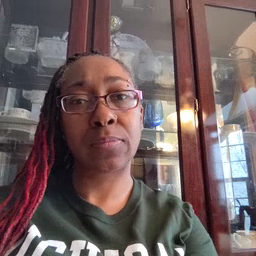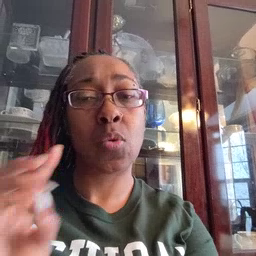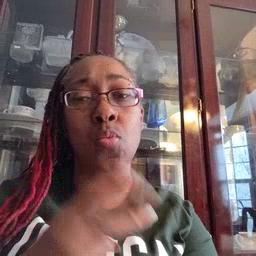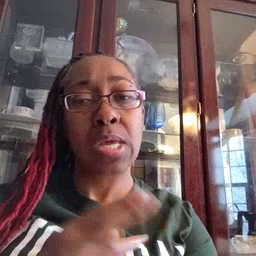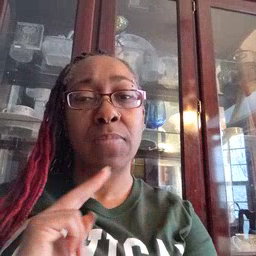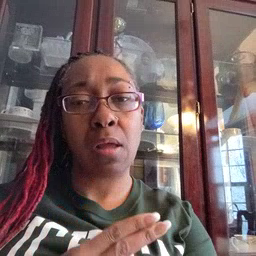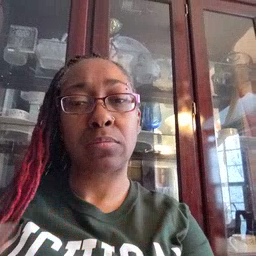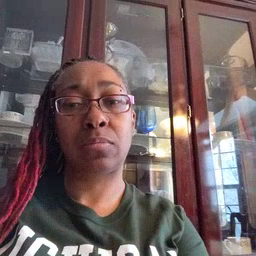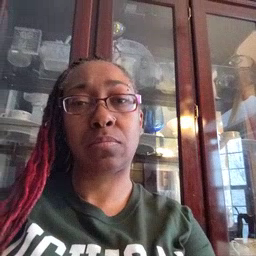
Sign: weus